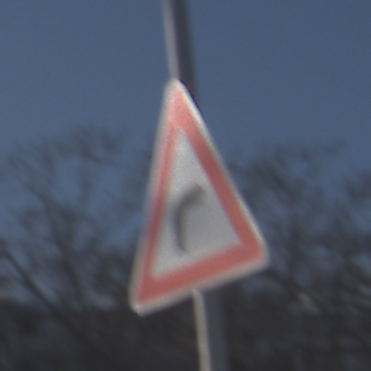
Verkehrszeichen: KurveRechts
Umgebung: Outdoor, Nature
Tageszeit: MorningAfternoon
Wetter: PartlyCloudy
Licht: Natural
Jahreszeit: Winter
Kontrast: HighContrast